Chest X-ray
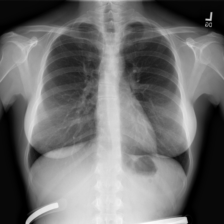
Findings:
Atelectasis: negative
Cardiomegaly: negative
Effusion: negative
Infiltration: negative
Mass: negative
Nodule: negative
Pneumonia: negative
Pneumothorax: negative
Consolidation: negative
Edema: negative
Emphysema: negative
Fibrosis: negative
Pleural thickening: negative
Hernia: negative